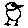
Label: bird